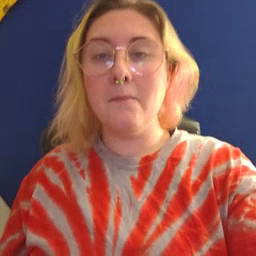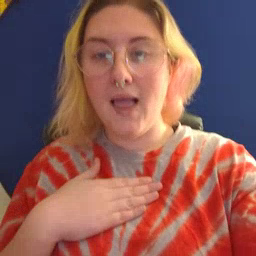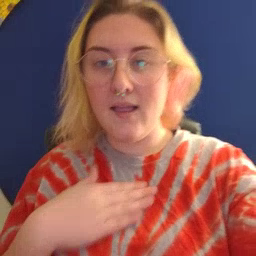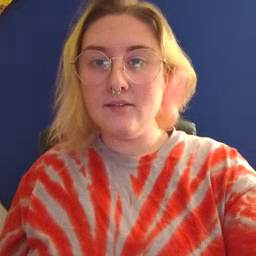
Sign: minemy